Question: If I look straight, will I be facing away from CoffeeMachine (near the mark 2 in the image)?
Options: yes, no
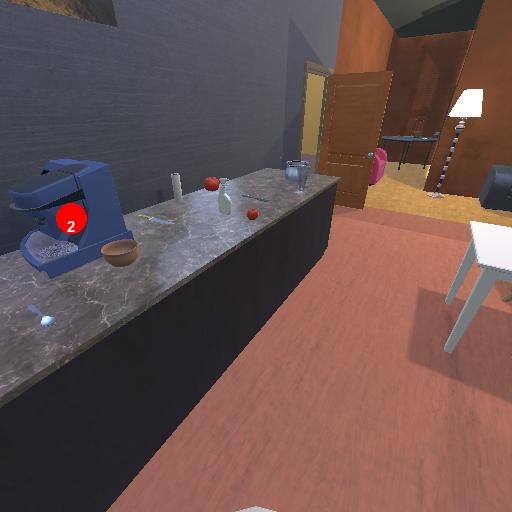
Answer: yes